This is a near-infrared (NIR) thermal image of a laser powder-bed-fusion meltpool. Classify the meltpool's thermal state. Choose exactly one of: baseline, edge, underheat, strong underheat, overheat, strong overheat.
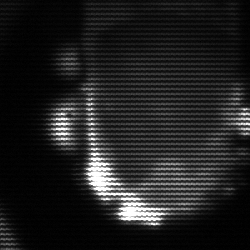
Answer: baseline